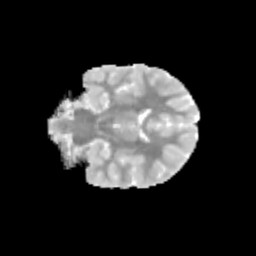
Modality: MD
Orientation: coronal
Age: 12
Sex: male
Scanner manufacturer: siemens
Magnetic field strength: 3 T
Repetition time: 3.8 s
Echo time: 0.07 s